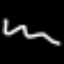
Label: squiggle